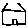
Label: house